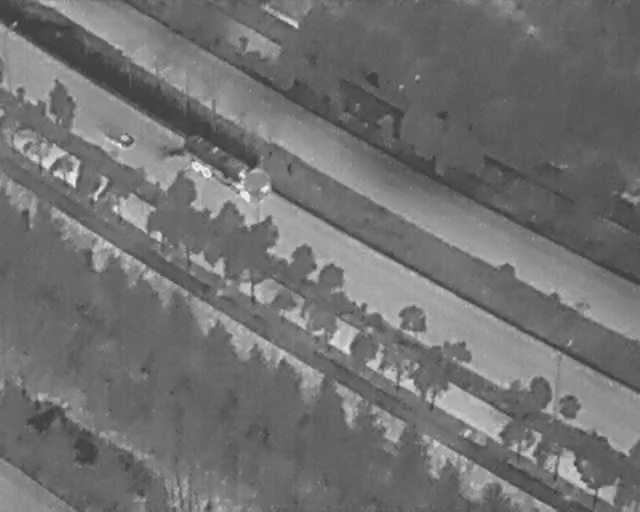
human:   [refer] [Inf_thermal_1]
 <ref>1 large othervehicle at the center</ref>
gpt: <box>[[32, 22, 37, 42, 29]]</box>